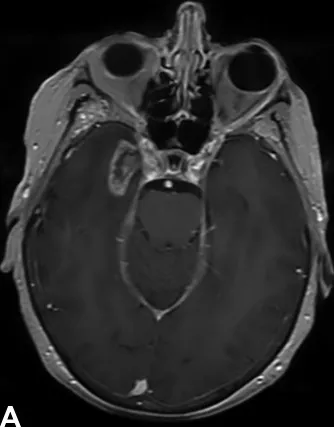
Radiation Necrosis. Magnetic resonance images at presentation of a 73-year-old female with a history of trigeminal neuralgia, which was treated previously by TomoTherapy radiosurgery, shows significant mass effect in close proximity to Meckel's cave. Axial T1-weighted image with contrast.
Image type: radiology (mri)